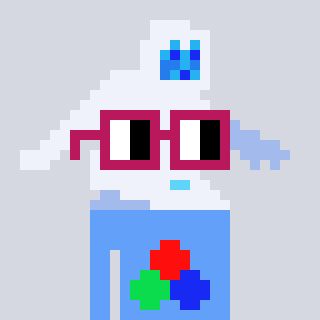
a pixel art character with square dark red glasses, a yeti-shaped head and a blue-colored body on a cool background